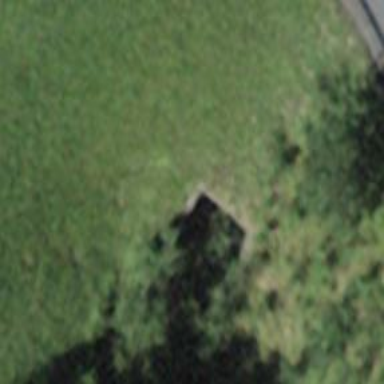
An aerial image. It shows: Culvert tunnel.